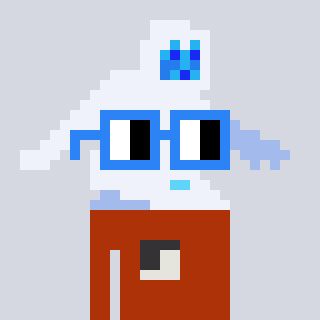
a pixel art character with square blue glasses, a yeti-shaped head and a hotbrown-colored body on a cool background